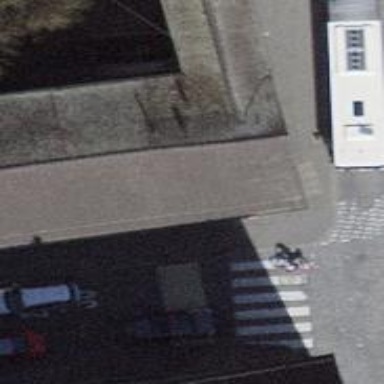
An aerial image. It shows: Flattened cobblestone sidewalk.